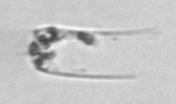
Label: Guinardia_striata